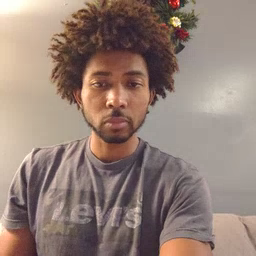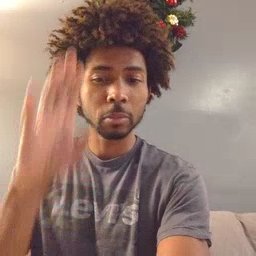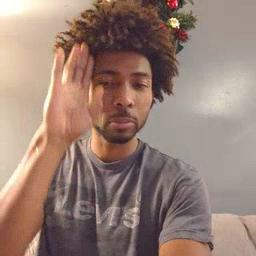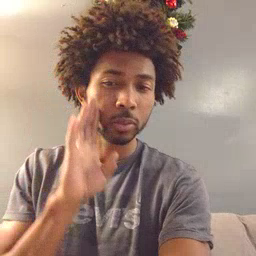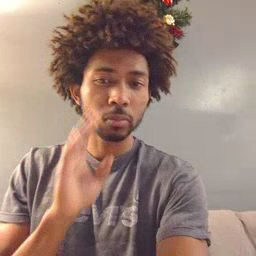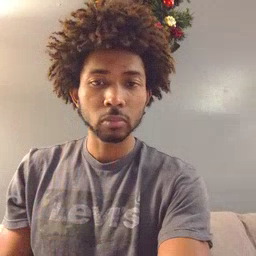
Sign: brown